Question: I would like to implement an application to store information about the content of freezer.
The first layout that I've developped is 5 "floor" , in any floor there are 12 Button and 12 TextView,but the result is 12x5= 60 button and 60 textview.

I think that this layout have to much resource...or not?
The code is more simple to implement, but te performance are bad!( I think).
this are the code for the first implementation:
'''
<RelativeLayout xmlns:android="http://schemas.android.com/apk/res/android"
android:layout_width="match_parent"
android:layout_height="match_parent"
android:orientation="vertical"
android:scrollbarStyle="insideOverlay"
android:scrollbars="vertical" >
<LinearLayout
android:id="@+id/LinearLayout0"
android:layout_width="wrap_content"
android:layout_height="wrap_content"
android:orientation="vertical"
android:layout_alignParentLeft="true"
android:layout_alignParentRight="true"
android:background="@drawable/a9p_09_11_00943" >
<GridLayout
android:layout_width="wrap_content"
android:layout_height="wrap_content"
android:layout_gravity="center"
android:columnCount="8"
android:orientation="horizontal"
android:rowCount="4" >
<!-- prima riga P1 R1 -->
<ImageButton
android:id="@+id/btnP1C1R1"
android:layout_column="1"
android:layout_gravity="left|top"
android:layout_row="0"
android:background="@drawable/add_64" android:contentDescription="@string/store_add" />
<ImageButton
android:id="@+id/btnP1C2R1"
android:layout_column="3"
android:layout_gravity="left|top"
android:layout_row="0"
android:background="@drawable/add_64" android:contentDescription="@string/store_add"/>
<ImageButton
android:id="@+id/btnP1C3R1"
android:layout_column="5"
android:layout_gravity="left|top"
android:layout_row="0"
android:background="@drawable/add_64" android:contentDescription="@string/store_add" />
<TextView
android:id="@+id/txtP1C1R1"
android:layout_width="@dimen/size_txt_view"
android:layout_column="2"
android:layout_gravity="left|center_vertical"
android:layout_row="0"
android:text="@string/store_void"
android:textAppearance="?android:attr/textAppearanceLarge" />
<TextView
android:id="@+id/txtP1C2R1"
android:layout_width="@dimen/size_txt_view"
android:layout_column="4"
android:layout_gravity="left|center_vertical"
android:layout_row="0"
android:text="@string/store_void"
android:textAppearance="?android:attr/textAppearanceLarge" />
<TextView
android:id="@+id/txtP1C3R1"
android:layout_width="@dimen/size_txt_view"
android:layout_column="6"
android:layout_gravity="left|center_vertical"
android:layout_row="0"
android:text="@string/store_void"
android:textAppearance="?android:attr/textAppearanceLarge" />
<!-- seconda riga P1 R2 -->
<ImageButton
android:id="@+id/btnP1C1R2"
android:layout_column="1"
android:layout_gravity="left|top"
android:layout_row="1"
android:background="@drawable/add_64" android:contentDescription="@string/store_add" />
<ImageButton
android:id="@+id/btnP1C2R2"
android:layout_column="3"
android:layout_gravity="left|top"
android:layout_row="1"
android:background="@drawable/add_64" android:contentDescription="@string/store_add" />
<ImageButton
android:id="@+id/btnP1C3R2"
android:layout_column="5"
android:layout_gravity="left|top"
android:layout_row="1"
android:background="@drawable/add_64" android:contentDescription="@string/store_add" />
<TextView
android:id="@+id/txtP1C1R2"
android:layout_column="2"
android:layout_width="@dimen/size_txt_view"
android:layout_gravity="left|center_vertical"
android:layout_row="1"
android:text="@string/store_void"
android:textAppearance="?android:attr/textAppearanceLarge" />
<TextView
android:id="@+id/txtP1C2R2"
android:layout_column="4"
android:layout_width="@dimen/size_txt_view"
android:layout_gravity="left|center_vertical"
android:layout_row="1"
android:text="@string/store_void"
android:textAppearance="?android:attr/textAppearanceLarge" />
<TextView
android:id="@+id/txtP1C3R2"
android:layout_column="6"
android:layout_width="@dimen/size_txt_view"
android:layout_gravity="left|center_vertical"
android:layout_row="1"
android:text="@string/store_void"
android:textAppearance="?android:attr/textAppearanceLarge" />
<!-- seconda riga P1 R3 -->
<ImageButton
android:id="@+id/btnP1C1R3"
android:layout_column="1"
android:layout_gravity="left|top"
android:layout_row="2"
android:background="@drawable/add_64" android:contentDescription="@string/store_add" />
<ImageButton
android:id="@+id/btnP1C2R3"
android:layout_column="3"
android:layout_gravity="left|top"
android:layout_row="2"
android:background="@drawable/add_64" android:contentDescription="@string/store_add" />
<ImageButton
android:id="@+id/btnP1C3R3"
android:layout_column="5"
android:layout_gravity="left|top"
android:layout_row="2"
android:background="@drawable/add_64" android:contentDescription="@string/store_add" />
<TextView
android:id="@+id/txtP1C1R3"
android:layout_column="2"
android:layout_width="@dimen/size_txt_view"
android:layout_gravity="left|center_vertical"
android:layout_row="2"
android:text="@string/store_void"
android:textAppearance="?android:attr/textAppearanceLarge" />
<TextView
android:id="@+id/txtP1C2R3"
android:layout_column="4"
android:layout_width="@dimen/size_txt_view"
android:layout_gravity="left|center_vertical"
android:layout_row="2"
android:text="@string/store_void"
android:textAppearance="?android:attr/textAppearanceLarge" />
<TextView
android:id="@+id/txtP1C3R3"
android:layout_column="6"
android:layout_width="@dimen/size_txt_view"
android:layout_gravity="left|center_vertical"
android:layout_row="2"
android:text="@string/store_void"
android:textAppearance="?android:attr/textAppearanceLarge" />
<!-- seconda riga P1 R4 -->
<ImageButton
android:id="@+id/btnP1C1R4"
android:layout_column="1"
android:layout_gravity="left|top"
android:layout_row="3"
android:background="@drawable/add_64" android:contentDescription="@string/store_add" />
<ImageButton
android:id="@+id/btnP1C2R4"
android:layout_column="3"
android:layout_gravity="left|top"
android:layout_row="3"
android:background="@drawable/add_64" android:contentDescription="@string/store_add" />
<ImageButton
android:id="@+id/btnP1C3R4"
android:layout_column="5"
android:layout_gravity="left|top"
android:layout_row="3"
android:background="@drawable/add_64" android:contentDescription="@string/store_add" />
<TextView
android:id="@+id/txtP1C1R4"
android:layout_column="2"
android:layout_width="@dimen/size_txt_view"
android:layout_gravity="left|center_vertical"
android:layout_row="3"
android:text="@string/store_void"
android:textAppearance="?android:attr/textAppearanceLarge" />
<TextView
android:id="@+id/txtP1C2R4"
android:layout_column="4"
android:layout_width="@dimen/size_txt_view"
android:layout_gravity="left|center_vertical"
android:layout_row="3"
android:text="@string/store_void"
android:textAppearance="?android:attr/textAppearanceLarge" />
<TextView
android:id="@+id/txtP1C3R4"
android:layout_column="6"
android:layout_width="@dimen/size_txt_view"
android:layout_gravity="left|center_vertical"
android:layout_row="3"
android:text="@string/store_void"
android:textAppearance="?android:attr/textAppearanceLarge" />
<TextView
android:id="@+id/textView1"
android:layout_column="0"
android:layout_row="0"
android:layout_gravity="left|center_vertical"
android:text="@string/store_4" />
<TextView
android:id="@+id/textView2"
android:layout_column="0"
android:layout_row="1"
android:layout_gravity="left|center_vertical"
android:text="@string/store_3" />
<TextView
android:id="@+id/textView3"
android:layout_column="0"
android:layout_row="2"
android:layout_gravity="left|center_vertical"
android:text="@string/store_2" />
<TextView
android:id="@+id/textView4"
android:layout_column="0"
android:layout_row="3"
android:layout_gravity="left|center_vertical"
android:text="@string/store_1" />
</GridLayout>
</LinearLayout>
'''
is a custom ListView.
'''
<RelativeLayout xmlns:android="http://schemas.android.com/apk/res/android"
android:layout_width="match_parent"
android:layout_height="match_parent"
android:orientation="vertical"
android:background="@drawable/a9p_09_11_00943">
<RelativeLayout
android:id="@+id/RelativeLayout0"
android:layout_width="wrap_content"
android:layout_height="wrap_content"
android:layout_alignParentBottom="true"
android:layout_alignParentLeft="true"
android:layout_alignParentRight="true"
android:layout_alignParentTop="true">
<ListView
android:id="@+id/listView"
android:layout_width="wrap_content"
android:layout_height="fill_parent"
android:layout_alignParentRight="true" >
</ListView>
</RelativeLayout>
</RelativeLayout>
'''
The custom item have inside 12 buttom and 12 textview, like that:
'''
<RelativeLayout xmlns:android="http://schemas.android.com/apk/res/android"
android:layout_width="match_parent"
android:layout_height="match_parent"
android:orientation="vertical"
android:scrollbarStyle="insideOverlay"
android:scrollbars="vertical" >
<LinearLayout
android:id="@+id/LinearLayout0"
android:layout_width="wrap_content"
android:layout_height="wrap_content"
android:orientation="vertical"
android:layout_alignParentLeft="true"
android:layout_alignParentRight="true"
android:background="@drawable/a9p_09_11_00943" >
<GridLayout
android:layout_width="wrap_content"
android:layout_height="wrap_content"
android:layout_gravity="center"
android:columnCount="8"
android:orientation="horizontal"
android:rowCount="4" >
<!-- prima riga P1 R1 -->
<ImageButton
android:id="@+id/btnP1C1R1"
android:layout_column="1"
android:layout_gravity="left|top"
android:layout_row="0"
android:background="@drawable/add_64" android:contentDescription="@string/store_add" />
<ImageButton
android:id="@+id/btnP1C2R1"
android:layout_column="3"
android:layout_gravity="left|top"
android:layout_row="0"
android:background="@drawable/add_64" android:contentDescription="@string/store_add"/>
<ImageButton
android:id="@+id/btnP1C3R1"
android:layout_column="5"
android:layout_gravity="left|top"
android:layout_row="0"
android:background="@drawable/add_64" android:contentDescription="@string/store_add" />
<TextView
android:id="@+id/txtP1C1R1"
android:layout_width="@dimen/size_txt_view"
android:layout_column="2"
android:layout_gravity="left|center_vertical"
android:layout_row="0"
android:text="@string/store_void"
android:textAppearance="?android:attr/textAppearanceLarge" />
<TextView
android:id="@+id/txtP1C2R1"
android:layout_width="@dimen/size_txt_view"
android:layout_column="4"
android:layout_gravity="left|center_vertical"
android:layout_row="0"
android:text="@string/store_void"
android:textAppearance="?android:attr/textAppearanceLarge" />
<TextView
android:id="@+id/txtP1C3R1"
android:layout_width="@dimen/size_txt_view"
android:layout_column="6"
android:layout_gravity="left|center_vertical"
android:layout_row="0"
android:text="@string/store_void"
android:textAppearance="?android:attr/textAppearanceLarge" />
<!-- seconda riga P1 R2 -->
<ImageButton
android:id="@+id/btnP1C1R2"
android:layout_column="1"
android:layout_gravity="left|top"
android:layout_row="1"
android:background="@drawable/add_64" android:contentDescription="@string/store_add" />
<ImageButton
android:id="@+id/btnP1C2R2"
android:layout_column="3"
android:layout_gravity="left|top"
android:layout_row="1"
android:background="@drawable/add_64" android:contentDescription="@string/store_add" />
<ImageButton
android:id="@+id/btnP1C3R2"
android:layout_column="5"
android:layout_gravity="left|top"
android:layout_row="1"
android:background="@drawable/add_64" android:contentDescription="@string/store_add" />
<TextView
android:id="@+id/txtP1C1R2"
android:layout_column="2"
android:layout_width="@dimen/size_txt_view"
android:layout_gravity="left|center_vertical"
android:layout_row="1"
android:text="@string/store_void"
android:textAppearance="?android:attr/textAppearanceLarge" />
<TextView
android:id="@+id/txtP1C2R2"
android:layout_column="4"
android:layout_width="@dimen/size_txt_view"
android:layout_gravity="left|center_vertical"
android:layout_row="1"
android:text="@string/store_void"
android:textAppearance="?android:attr/textAppearanceLarge" />
<TextView
android:id="@+id/txtP1C3R2"
android:layout_column="6"
android:layout_width="@dimen/size_txt_view"
android:layout_gravity="left|center_vertical"
android:layout_row="1"
android:text="@string/store_void"
android:textAppearance="?android:attr/textAppearanceLarge" />
<!-- seconda riga P1 R3 -->
<ImageButton
android:id="@+id/btnP1C1R3"
android:layout_column="1"
android:layout_gravity="left|top"
android:layout_row="2"
android:background="@drawable/add_64" android:contentDescription="@string/store_add" />
<ImageButton
android:id="@+id/btnP1C2R3"
android:layout_column="3"
android:layout_gravity="left|top"
android:layout_row="2"
android:background="@drawable/add_64" android:contentDescription="@string/store_add" />
<ImageButton
android:id="@+id/btnP1C3R3"
android:layout_column="5"
android:layout_gravity="left|top"
android:layout_row="2"
android:background="@drawable/add_64" android:contentDescription="@string/store_add" />
<TextView
android:id="@+id/txtP1C1R3"
android:layout_column="2"
android:layout_width="@dimen/size_txt_view"
android:layout_gravity="left|center_vertical"
android:layout_row="2"
android:text="@string/store_void"
android:textAppearance="?android:attr/textAppearanceLarge" />
<TextView
android:id="@+id/txtP1C2R3"
android:layout_column="4"
android:layout_width="@dimen/size_txt_view"
android:layout_gravity="left|center_vertical"
android:layout_row="2"
android:text="@string/store_void"
android:textAppearance="?android:attr/textAppearanceLarge" />
<TextView
android:id="@+id/txtP1C3R3"
android:layout_column="6"
android:layout_width="@dimen/size_txt_view"
android:layout_gravity="left|center_vertical"
android:layout_row="2"
android:text="@string/store_void"
android:textAppearance="?android:attr/textAppearanceLarge" />
<!-- seconda riga P1 R4 -->
<ImageButton
android:id="@+id/btnP1C1R4"
android:layout_column="1"
android:layout_gravity="left|top"
android:layout_row="3"
android:background="@drawable/add_64" android:contentDescription="@string/store_add" />
<ImageButton
android:id="@+id/btnP1C2R4"
android:layout_column="3"
android:layout_gravity="left|top"
android:layout_row="3"
android:background="@drawable/add_64" android:contentDescription="@string/store_add" />
<ImageButton
android:id="@+id/btnP1C3R4"
android:layout_column="5"
android:layout_gravity="left|top"
android:layout_row="3"
android:background="@drawable/add_64" android:contentDescription="@string/store_add" />
<TextView
android:id="@+id/txtP1C1R4"
android:layout_column="2"
android:layout_width="@dimen/size_txt_view"
android:layout_gravity="left|center_vertical"
android:layout_row="3"
android:text="@string/store_void"
android:textAppearance="?android:attr/textAppearanceLarge" />
<TextView
android:id="@+id/txtP1C2R4"
android:layout_column="4"
android:layout_width="@dimen/size_txt_view"
android:layout_gravity="left|center_vertical"
android:layout_row="3"
android:text="@string/store_void"
android:textAppearance="?android:attr/textAppearanceLarge" />
<TextView
android:id="@+id/txtP1C3R4"
android:layout_column="6"
android:layout_width="@dimen/size_txt_view"
android:layout_gravity="left|center_vertical"
android:layout_row="3"
android:text="@string/store_void"
android:textAppearance="?android:attr/textAppearanceLarge" />
<TextView
android:id="@+id/textView1"
android:layout_column="0"
android:layout_row="0"
android:layout_gravity="left|center_vertical"
android:text="@string/store_4" />
<TextView
android:id="@+id/textView2"
android:layout_column="0"
android:layout_row="1"
android:layout_gravity="left|center_vertical"
android:text="@string/store_3" />
<TextView
android:id="@+id/textView3"
android:layout_column="0"
android:layout_row="2"
android:layout_gravity="left|center_vertical"
android:text="@string/store_2" />
<TextView
android:id="@+id/textView4"
android:layout_column="0"
android:layout_row="3"
android:layout_gravity="left|center_vertical"
android:text="@string/store_1" />
</GridLayout>
</LinearLayout>
</RelativeLayout>
'''
and I have the possibility to add a lot of floor, more that 5!
But there are a lot of difficulty to implement the code:
1) when the user click on the item (freezer floor) how can implement the for all the 12 button?
2)the performance of inside the adapter are fast or slow?
Another idea is create 5 Fragment, and inside every Fragment build a xml whith 12 button and 12 textview.
Is possible this idea or is more complicated?
any other idea?
thanks.
I have tried another way, by inflating dinamically the xml:
the container:
'''
<LinearLayout xmlns:android="http://schemas.android.com/apk/res/android"
android:id="@+id/LinearLayout0"
android:layout_width="match_parent"
android:layout_height="match_parent"
android:orientation="vertical"
android:scrollbars="vertical" >
</LinearLayout>
'''
the code:
'''
private static final int[] BUTTON_IDS_P1 = {
R.id.btnP1C1R1,
R.id.btnP1C1R2,
R.id.btnP1C1R3,
R.id.btnP1C1R4,
R.id.btnP1C2R1,
R.id.btnP1C2R2,
R.id.btnP1C2R3,
R.id.btnP1C2R4,
R.id.btnP1C3R1,
R.id.btnP1C3R2,
R.id.btnP1C3R3,
R.id.btnP1C3R4
};
for(int i = 0; i < 5; i++){
final LayoutInflater inflater = (LayoutInflater) appContext.getSystemService(Context.LAYOUT_INFLATER_SERVICE);
View child = inflater.inflate(R.layout.ripiano_frigo, null);
child.setId(i);
lLayout = (LinearLayout) rootView.findViewById(R.id.LinearLayout0);
lLayout.addView(child);
buttons = new ArrayList<ImageButton>(BUTTON_IDS_P1.length);
int idt=0;
for(int id : BUTTON_IDS_P1) {
ImageButton button = (ImageButton)rootView.findViewById(id);
//button.setOnClickListener(this); // maybe
MyTag myTag = new MyTag(idt, id,TEXTVIEW_IDS_P1[idt++], 0, 0);
button.setTag(myTag);
button.setOnClickListener(new View.OnClickListener() {
@Override
public void onClick(View v) {
}
'''
all is Ok for the first group of button (12), but how configure the other? which is the ID of the second group of button?
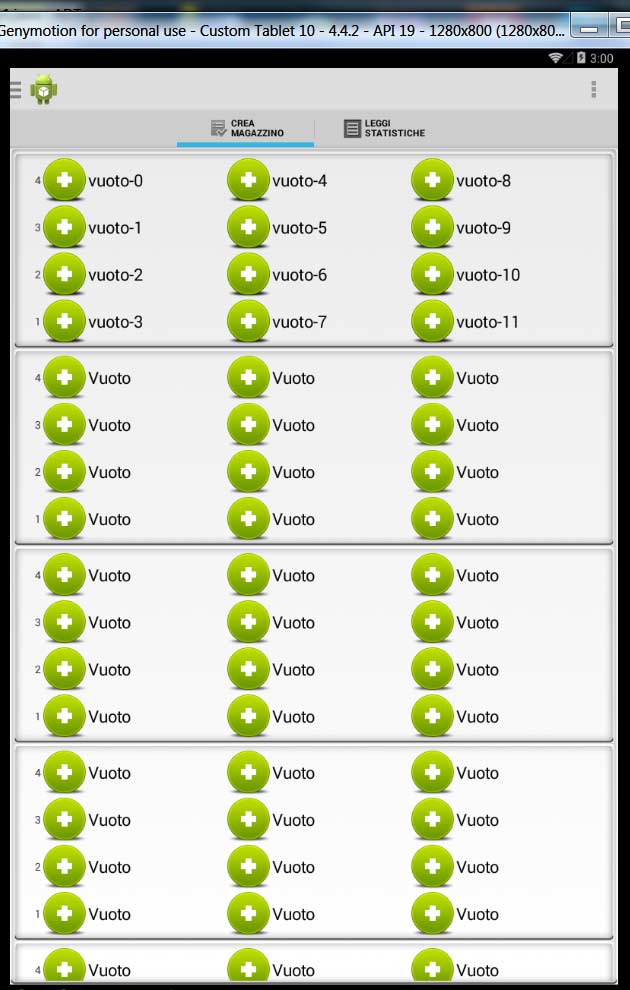
Answer: create the layout with first floor and inflate the layout dynamically and create floors .